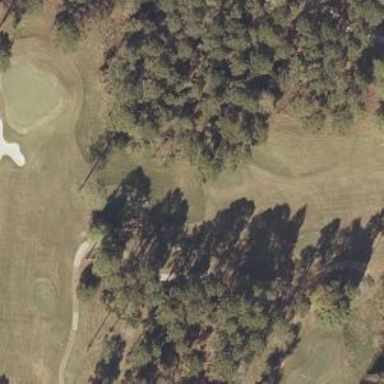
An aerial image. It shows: Golf tee.